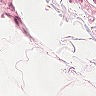
Metastatic tissue present: no